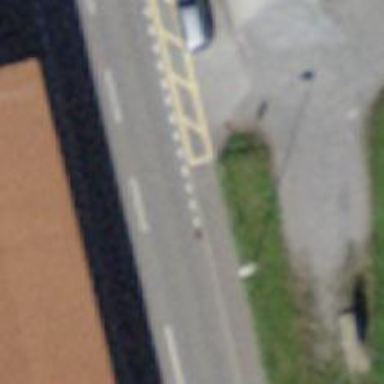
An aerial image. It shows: Tertiary road with asphalt surface.